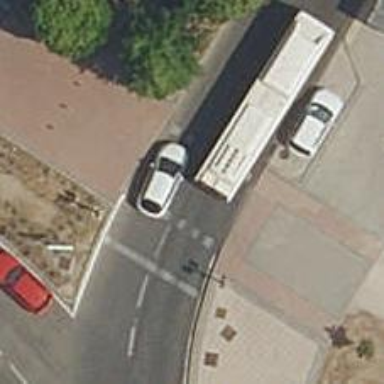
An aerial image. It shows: Compacted footway with zebra crossing.